Question: I have a sample <URL> which contains a html table with print button. I am printing that whole table as,
'''
function printpage() {
var data = '<table border="1" cellspacing="0"><tr><td colspan="4">Sample Report</td></tr>' + document.getElementsByTagName('table')[0].innerHTML + '</table>';
data += '<br/><button onclick="window.print()" class="noprint">Print the Report</button>';
data += '<style type="text/css" media="print"> .noprint {visibility: hidden;} </style>';
myWindow = window.open('', '', 'width=800,height=600');
myWindow.innerWidth = screen.width;
myWindow.innerHeight = screen.height;
myWindow.screenX = 0;
myWindow.screenY = 0;
myWindow.document.body.innerHTML = data;
myWindow.focus();
}
'''
But I want to include only the columns containing the non zero values in print preview, i.e. something like as follows:

How it is possible?
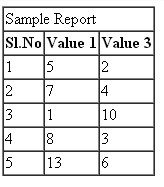
Answer: If I understood correctly, you don't need to remove all cells with 0 values, only those columns where all values are 0.
In your print function add this jquery snippet:
'''
var printableTable = $("table").clone();
var columnLen = printableTable.find("tr:nth-child(1)").find("th").size();
for(var i=1; i<=columnLen; i++)
{
var sum = 0;
printableTable.find("tr td:nth-child("+i+")").each(function()
{
var nr = Number($(this).html());
sum += nr;
});
if (sum == 0)
{
printableTable.find("tr th:nth-child("+i+")").each(function() {
$(this).hide();
});
printableTable.find("tr td:nth-child("+i+")").each(function() {
$(this).hide();
});
}
}
'''
Than use: 'printableTable.html()' instead of 'document.getElementsByTagName('table')[0].innerHTML'
Working demo: <URL>